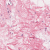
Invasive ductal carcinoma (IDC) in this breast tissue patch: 0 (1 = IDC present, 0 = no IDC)